Field crop: maize
Growth stage: 2
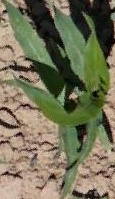
Species: maize